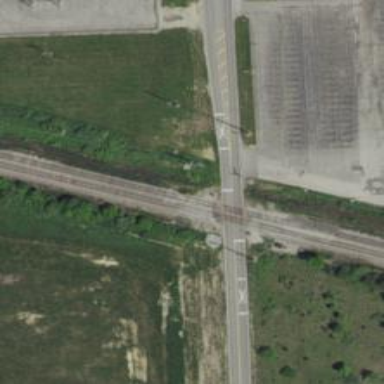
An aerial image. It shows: Railway level crossing.